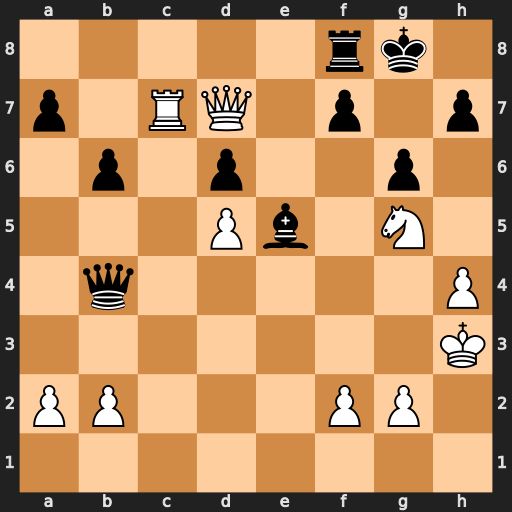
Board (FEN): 5rk1/p1RQ1p1p/1p1p2p1/3Pb1N1/1q5P/7K/PP3PP1/8
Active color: w
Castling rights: -
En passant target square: -
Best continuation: Nxf7 Qf4 Nxe5